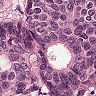
Metastatic tissue present: yes